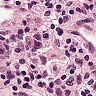
Metastatic tissue present: no